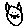
Label: cat